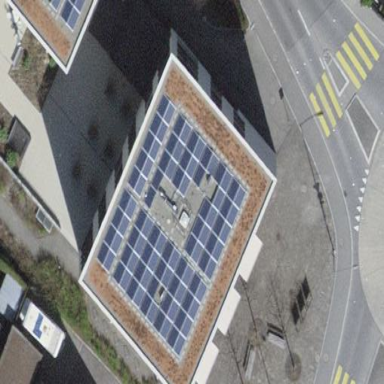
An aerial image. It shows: Solar power generator.